Question:
This Error Comes Only When A Button is clicked. Otherwise the app runs properly.
Generated APK using Android Studio. There is No Error While Compiling. But Time, App stopped responding error comes when I run the apk. The App gets installed properly. When I open it and click on the login button it crashes.
I dont know how to view the logcat if you could help viewing it.
activity_main.xml
'''
<?xml version="1.0" encoding="utf-8"?>
<RelativeLayout xmlns:android="http://schemas.android.com/apk/res/android"
xmlns:tools="http://schemas.android.com/tools"
android:id="@+id/activity_main"
android:layout_width="match_parent"
android:layout_height="match_parent"
android:paddingBottom="@dimen/activity_vertical_margin"
android:paddingLeft="@dimen/activity_horizontal_margin"
android:paddingRight="@dimen/activity_horizontal_margin"
android:paddingTop="@dimen/activity_vertical_margin"
tools:context="com.example.android.mysqldemo.MainActivity">
<EditText
android:layout_width="wrap_content"
android:layout_height="wrap_content"
android:inputType="textPersonName"
android:text="Name"
android:ems="10"
android:layout_alignParentTop="true"
android:layout_alignParentLeft="true"
android:layout_alignParentStart="true"
android:id="@+id/etUserName" />
<EditText
android:layout_width="wrap_content"
android:layout_height="wrap_content"
android:inputType="textPassword"
android:ems="10"
android:text="Password"
android:layout_marginTop="17dp"
android:id="@+id/etPassword"
android:layout_below="@+id/etUserName"
android:layout_alignParentLeft="true"
android:layout_alignParentStart="true" />
<Button
android:text="Login"
android:layout_width="wrap_content"
android:layout_height="wrap_content"
android:id="@+id/btnLogin"
android:onClick="onLogin"
android:layout_below="@+id/etPassword"
android:layout_alignParentLeft="true"
android:layout_alignParentStart="true" />
</RelativeLayout>
'''
MainAcitivity.java
'''
package com.example.android.mysqldemo;
import android.support.annotation.IdRes;
import android.support.v7.app.AppCompatActivity;
import android.os.Bundle;
import android.view.View;
import android.widget.EditText;
public class MainActivity extends AppCompatActivity {
EditText UsernameEt;
EditText PasswordEt;
@Override
protected void onCreate(Bundle savedInstanceState) {
super.onCreate(savedInstanceState);
setContentView(R.layout.activity_main);
UsernameEt = (EditText)findViewById(R.id.etUserName);
PasswordEt = (EditText)findViewById(R.id.etPassword);
}
public void onLogin(View view) {
String username = UsernameEt.getText().toString();
String password = PasswordEt.getText().toString();
String type = "Login";
BackgroundWorker backgroundWorker = new BackgroundWorker(this);
backgroundWorker.execute(type, username, password);
}
}
'''
BackgroundWorker.java
'''
package com.example.android.mysqldemo;
import android.app.AlertDialog;
import android.content.Context;
import android.os.AsyncTask;
import java.io.BufferedReader;
import java.io.BufferedWriter;
import java.io.IOException;
import java.io.InputStream;
import java.io.InputStreamReader;
import java.io.OutputStream;
import java.io.OutputStreamWriter;
import java.net.HttpURLConnection;
import java.net.MalformedURLException;
import java.net.URL;
import java.net.URLEncoder;
/**
* Created by TS-20f20 on 02-01-2017.
*/
public class BackgroundWorker extends AsyncTask<String, Void, String> {
Context context;
AlertDialog alertDialog;
BackgroundWorker (Context ctx) {
context = ctx;
}
@Override
protected String doInBackground(String... params) {
String type = params[0];
String login_url = "http://aarveecreation.in/login.php";
if(type.equals("Login")) {
try {
String user_name = params['1'];
String password = params['2'];
URL url = new URL(login_url);
HttpURLConnection httpURLConnection = (HttpURLConnection)url.openConnection();
httpURLConnection.setRequestMethod("POST");
httpURLConnection.setDoOutput(true);
httpURLConnection.setDoInput(true);
OutputStream outputStream = httpURLConnection.getOutputStream();
BufferedWriter bufferedWriter = new BufferedWriter(new OutputStreamWriter(outputStream, "UTF-8"));
String post_data = URLEncoder.encode("user_name", "UTF-8")+"="+URLEncoder.encode(user_name, "UTF-8")+"&"+URLEncoder.encode("password", "UTF-8")+"="+URLEncoder.encode(password, "UTF-8");
bufferedWriter.write(post_data);
bufferedWriter.flush();
bufferedWriter.close();
outputStream.close();
InputStream inputStream = httpURLConnection.getInputStream();
BufferedReader bufferedReader = new BufferedReader(new InputStreamReader(inputStream, "iso-8859-1"));
String result = "";
String line = "";
while((line = bufferedReader.readLine())!=null) {
result += line;
}
bufferedReader.close();
inputStream.close();
httpURLConnection.disconnect();
return result;
} catch (MalformedURLException e) {
e.printStackTrace();
} catch (IOException e) {
e.printStackTrace();
}
}
return null;
}
@Override
protected void onPreExecute() {
alertDialog = new AlertDialog.Builder(context).create();
alertDialog.setTitle("Login Status");
}
@Override
protected void onPostExecute(String result) {
alertDialog.setMessage(result);
alertDialog.show();
}
@Override
protected void onProgressUpdate(Void... values) {
super.onProgressUpdate(values);
}
}
'''
Android Manifest
'''
<?xml version="1.0" encoding="utf-8"?>
<manifest xmlns:android="http://schemas.android.com/apk/res/android"
package="com.example.android.mysqldemo">
<uses-permission android:name="android.permission.INTERNET"></uses-permission>
<application
android:allowBackup="true"
android:icon="@mipmap/ic_launcher"
android:label="@string/app_name"
android:supportsRtl="true"
android:theme="@style/AppTheme">
<activity android:name=".MainActivity">
<intent-filter>
<action android:name="android.intent.action.MAIN" />
<category android:name="android.intent.category.LAUNCHER" />
</intent-filter>
</activity>
</application>
</manifest>
'''
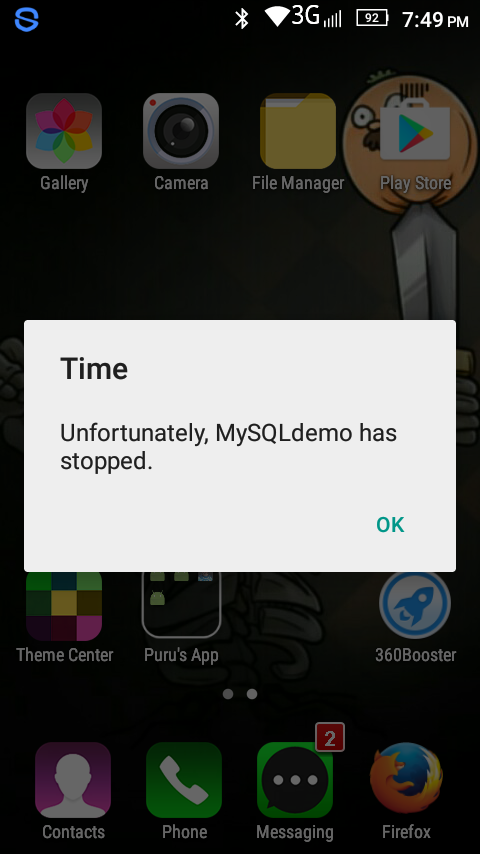
Answer: What is this?
'''
String user_name = params['1'];
String password = params['2'];
'''
Should be params[n] (without ')
Also, why are you doing all by hands? Did you try to use Volley? <URL>